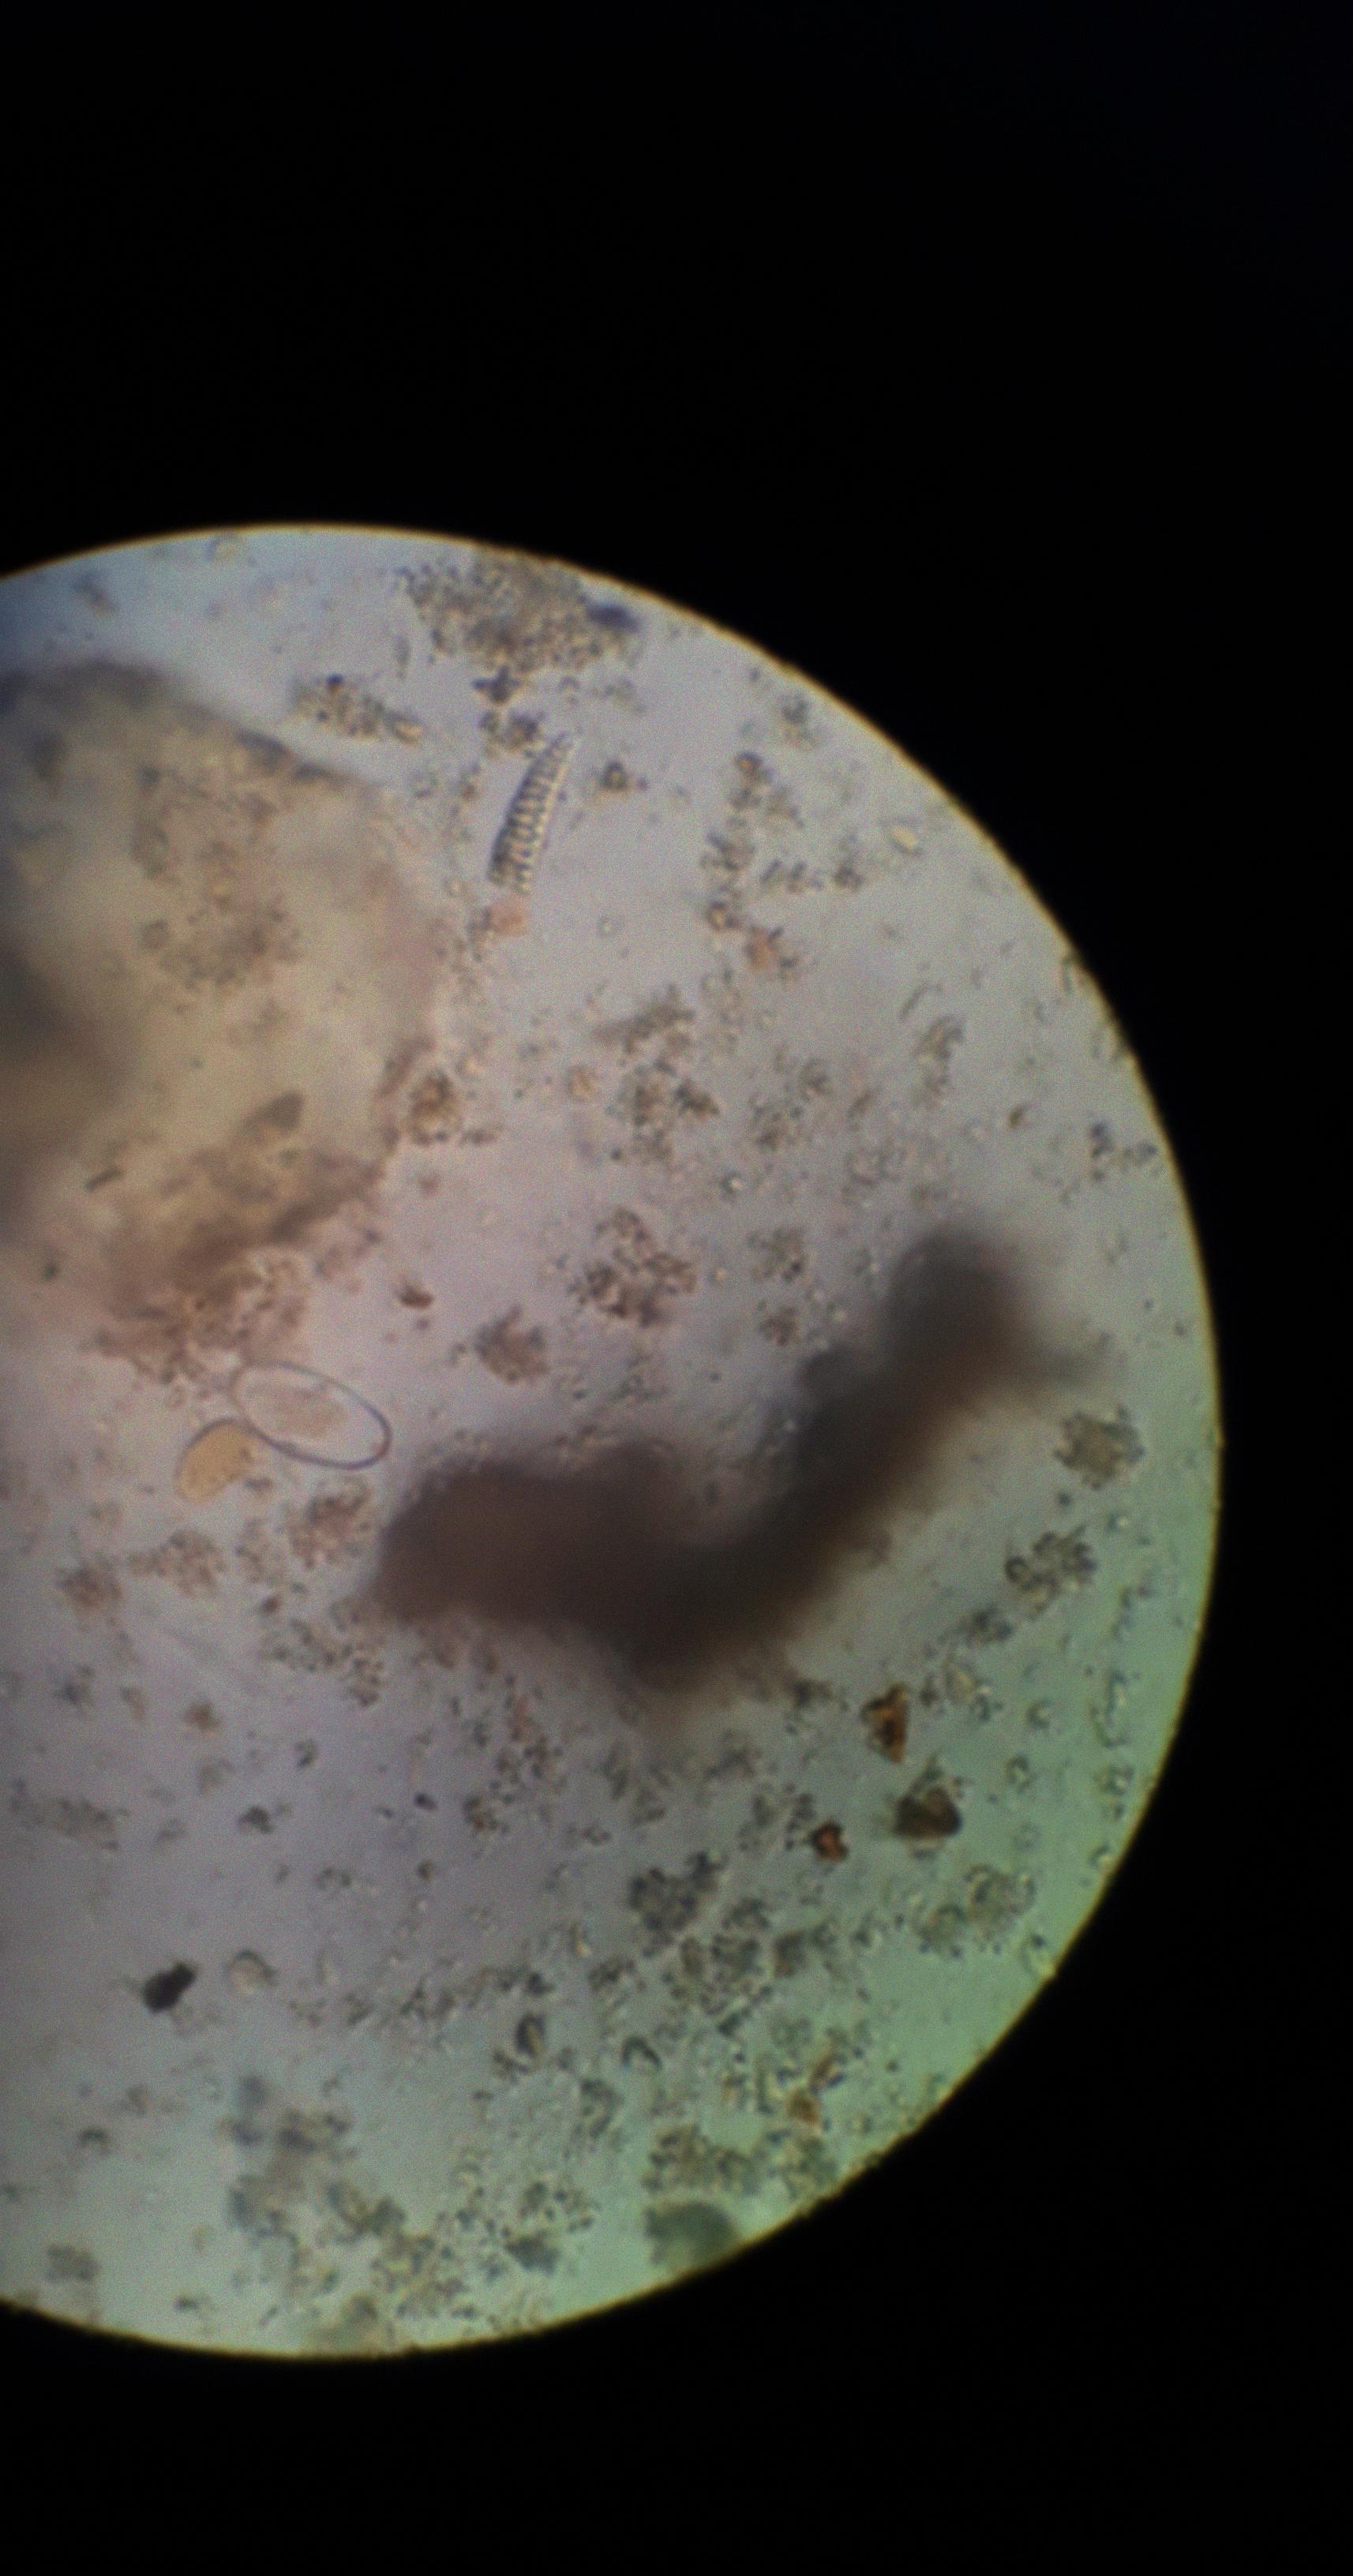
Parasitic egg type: Enterobius vermicularis